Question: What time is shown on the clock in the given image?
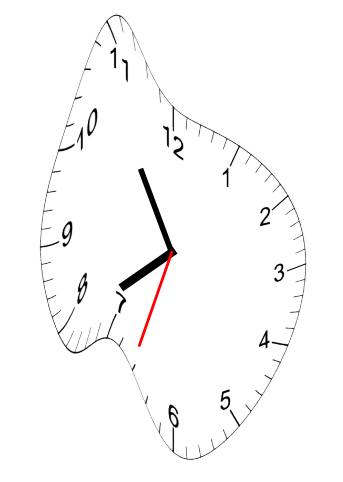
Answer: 07:54:33